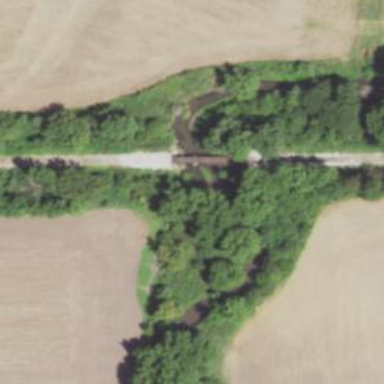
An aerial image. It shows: Bridge over railway line.